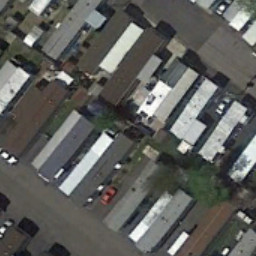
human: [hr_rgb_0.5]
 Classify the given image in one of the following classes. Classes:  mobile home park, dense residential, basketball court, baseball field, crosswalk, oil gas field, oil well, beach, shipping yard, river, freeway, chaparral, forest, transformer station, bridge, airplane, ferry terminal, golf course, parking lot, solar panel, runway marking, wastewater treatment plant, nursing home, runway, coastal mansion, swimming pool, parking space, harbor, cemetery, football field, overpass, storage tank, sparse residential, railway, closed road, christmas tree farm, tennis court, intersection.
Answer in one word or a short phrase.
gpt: mobile home park